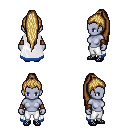
a pixel art fantasy rpg character, female body template, dark elf, purple skin, white trimmed cape, white pants, blonde extra-long topknot hairstyle, leather bracers, ghillies, four views (front, back, left, right), 2x2 character sprite sheet, small pixel art, hard edges, no anti-aliasing